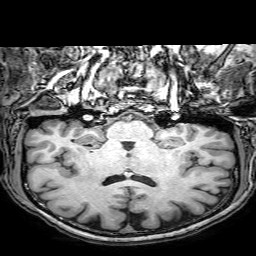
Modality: T1w
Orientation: sagittal
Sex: male
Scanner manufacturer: philips
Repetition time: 0.008229 s
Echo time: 0.00381 s